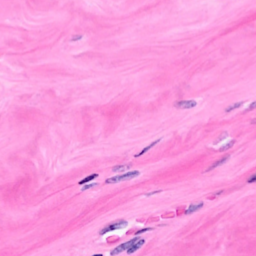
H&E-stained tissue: Breast